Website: lowes
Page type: newsletter-management
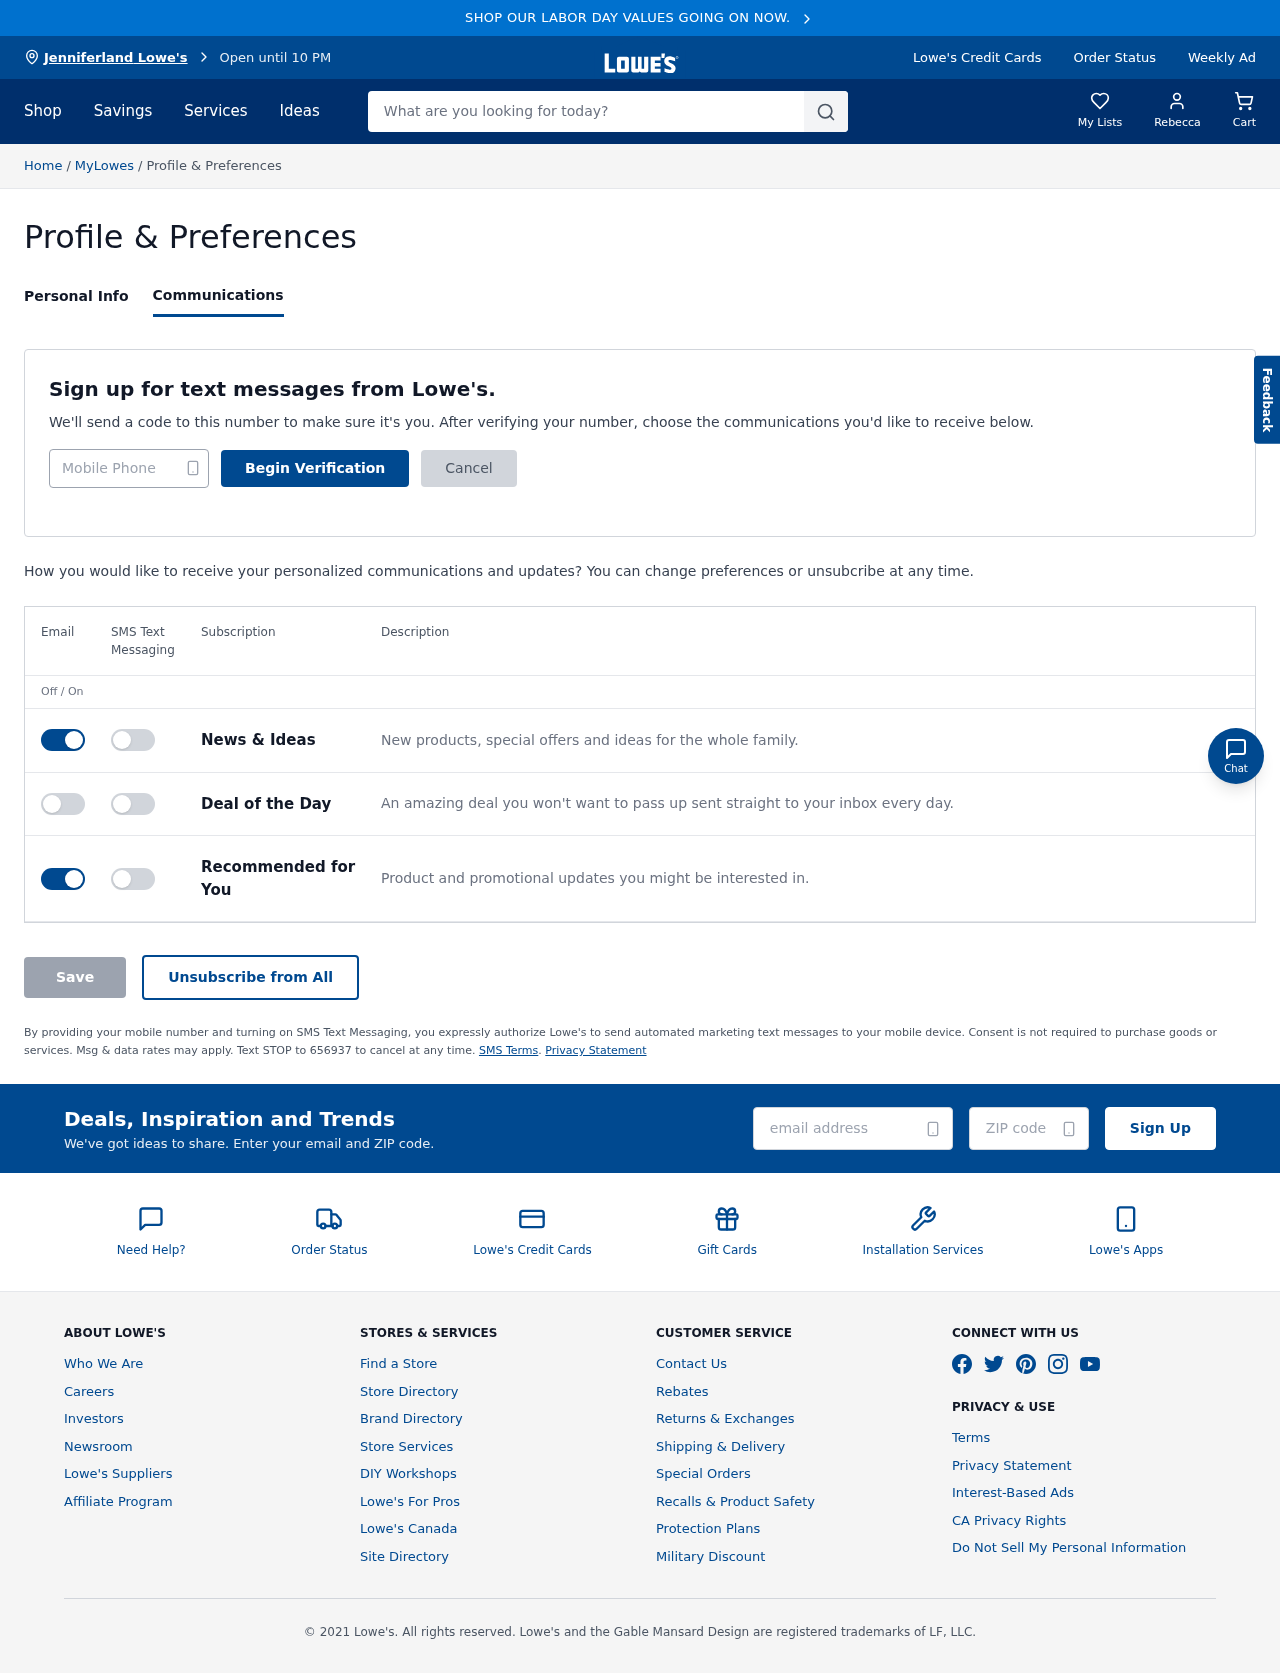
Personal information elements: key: PII_CITY
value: Jenniferland Lowe's
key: PII_EMAIL
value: rebeccacabrera@hotmail.com
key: PII_FIRSTNAME
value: Rebecca
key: PII_PHONE
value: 5125478583
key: PII_POSTCODE
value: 90014
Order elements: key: ORDER_NUM_ITEMS
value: Cart
Search elements: key: HEADER_SEARCH
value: What are you looking for today?